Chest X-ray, PA view. Patient: 46 years old, sex M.
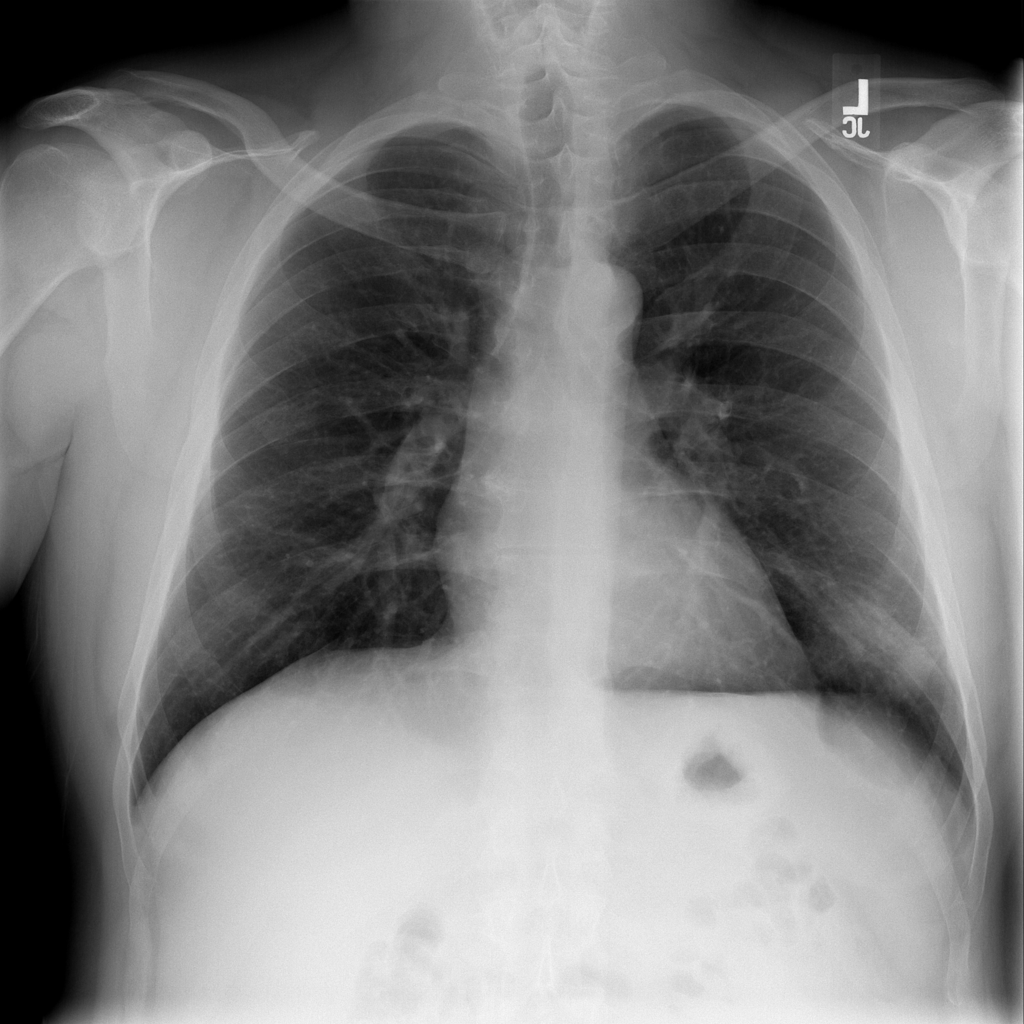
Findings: No Finding